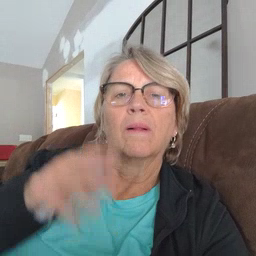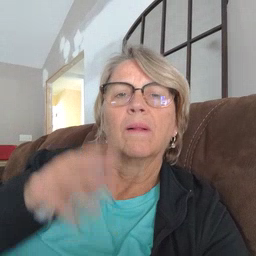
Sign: milk